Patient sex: M
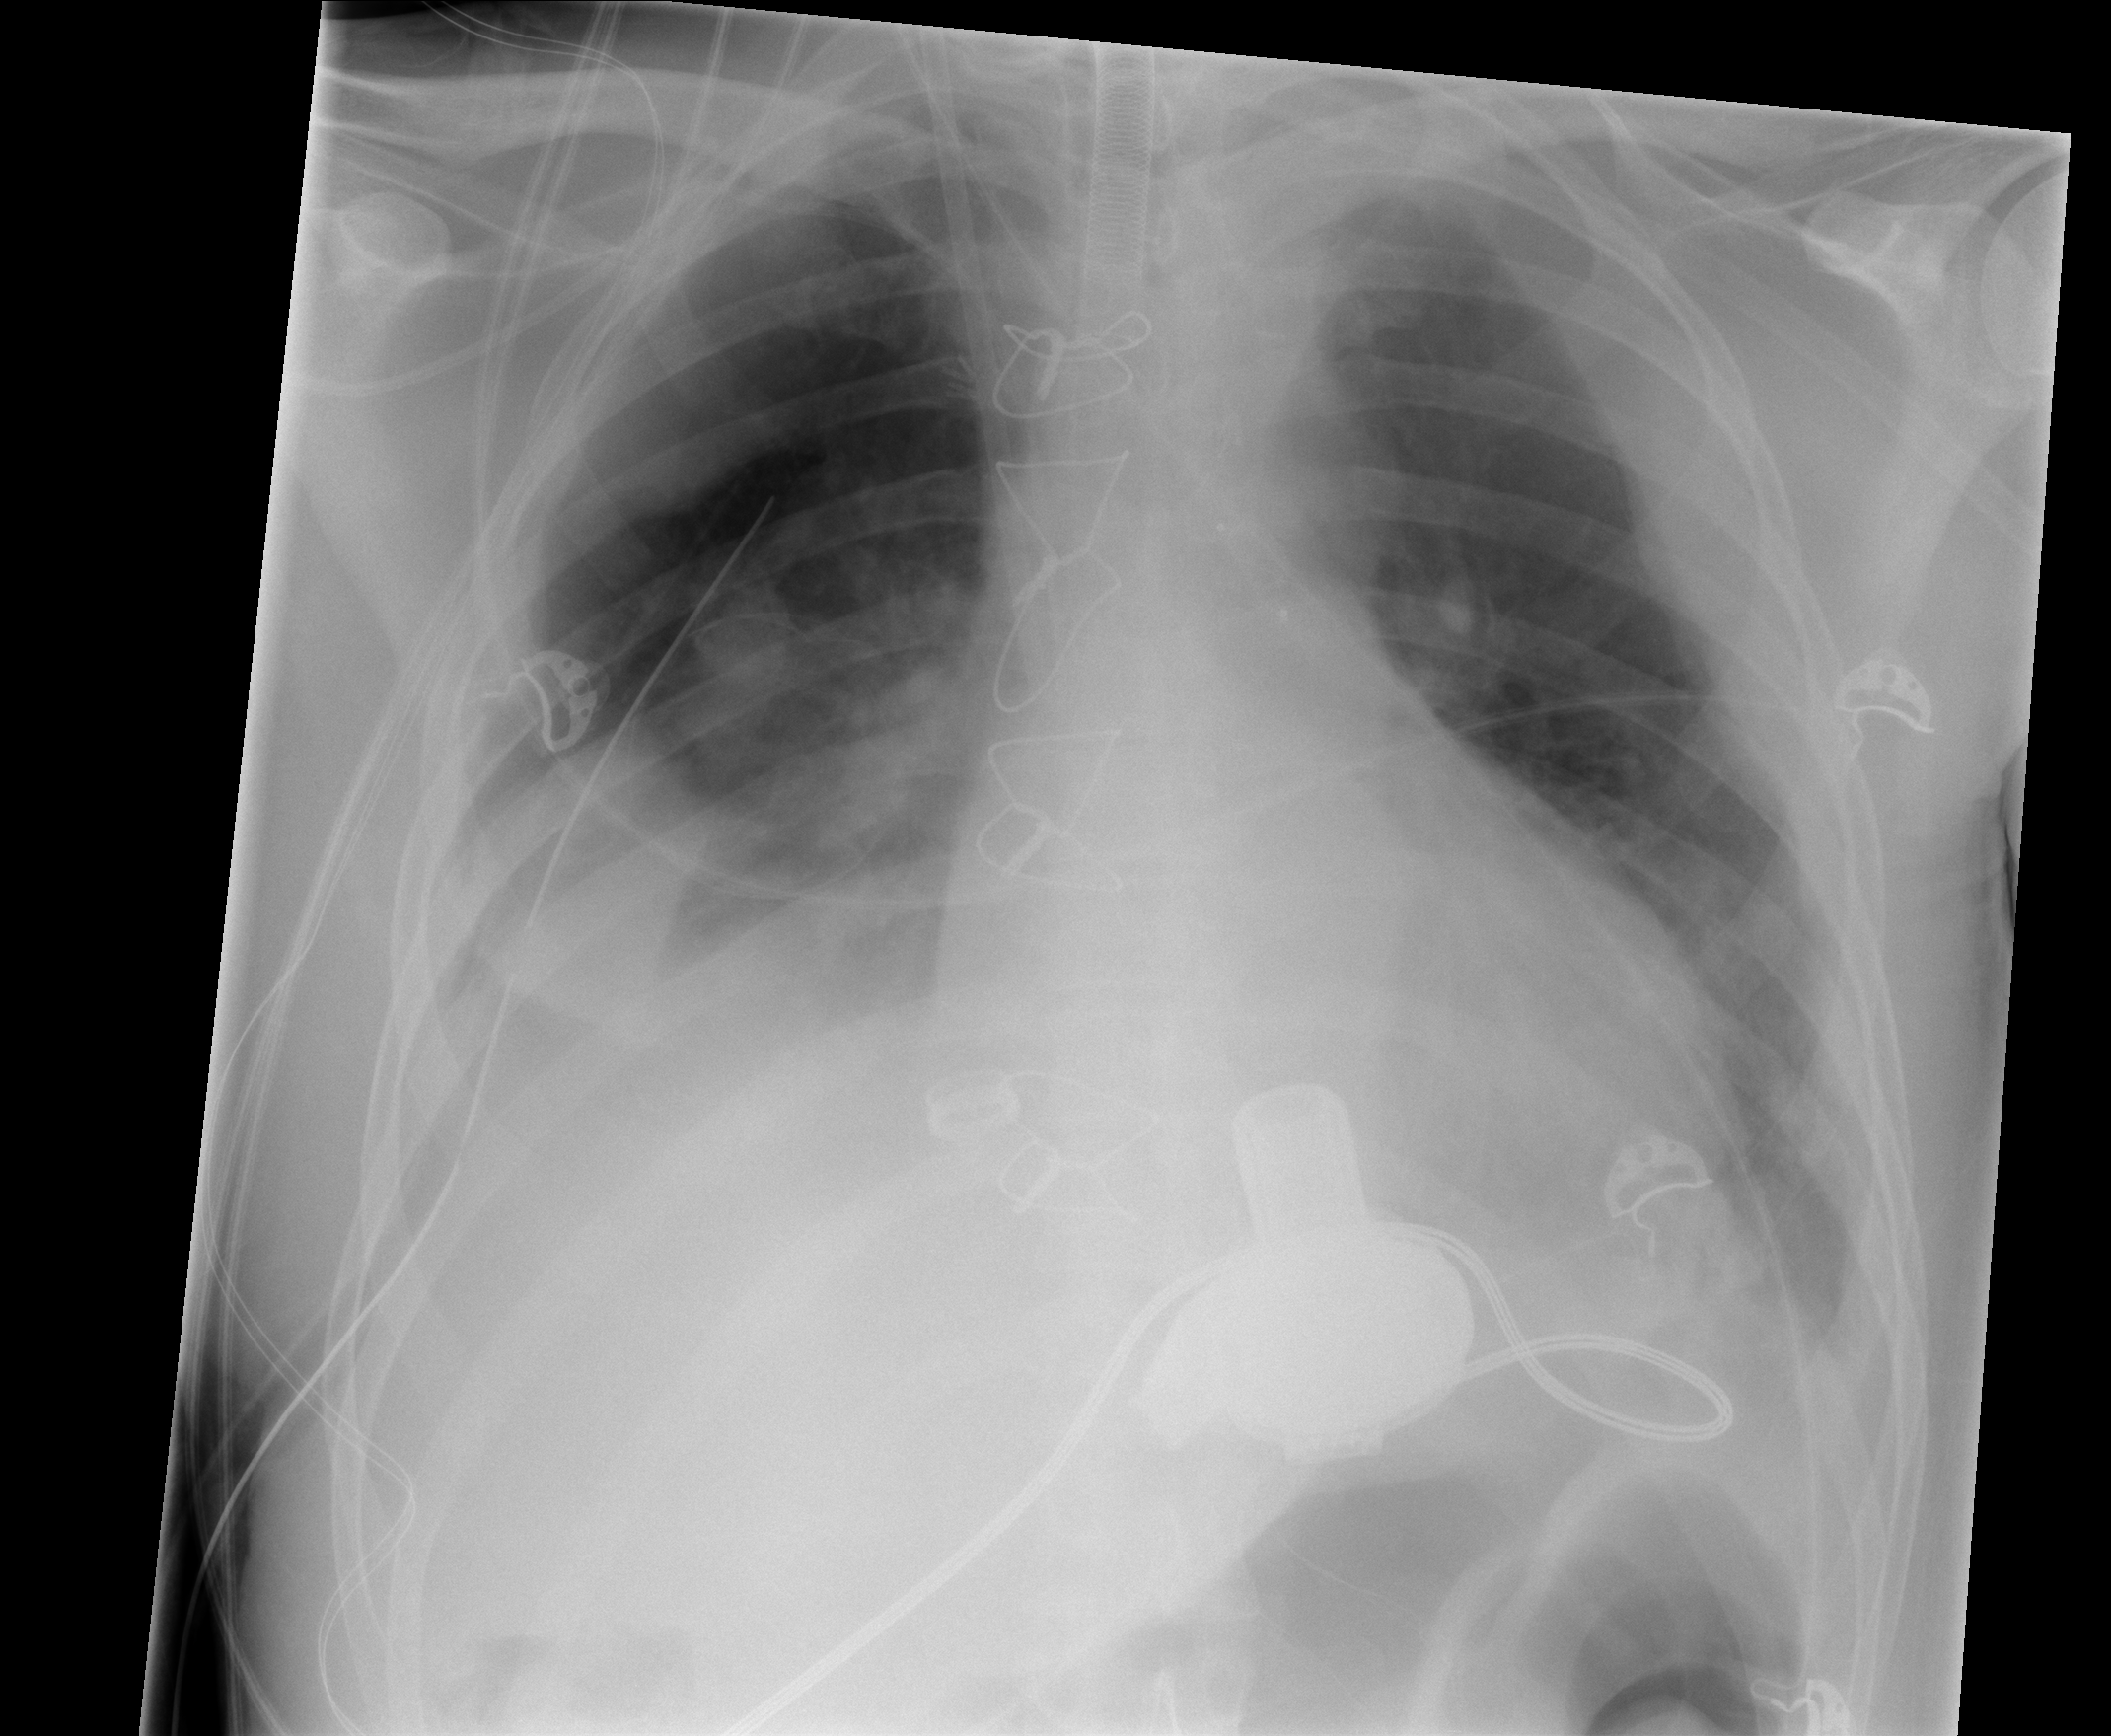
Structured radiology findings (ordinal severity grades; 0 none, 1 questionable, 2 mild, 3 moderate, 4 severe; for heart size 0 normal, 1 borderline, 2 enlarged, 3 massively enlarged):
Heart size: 1
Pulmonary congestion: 2
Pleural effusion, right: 3
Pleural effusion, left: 2
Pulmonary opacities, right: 2
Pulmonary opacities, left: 0
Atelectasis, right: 3
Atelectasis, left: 2